Question: I have problems with the placement of the Image and the CheckBox. They are placed in a staggered way. I want them to be placed on a straight horizontal line. You can see the problem on the image below.
<URL>

HTML:
'''
<div id="modalDialog">
<form>
<hr/><br/>
<label>Add checkBox</label>
<br />
<input type="text" id="checkBoxName" />
<input type="button" id="btnSaveCheckBox" value="_Ok" />
<br />
</form>
</div>
'''
Jquery:
'''
$(function () {
$('#modalDialog').dialog({
modal: true,
height: 600,
width: 500,
position: 'center'
});
$("#datepicker").datepicker({showWeek:true, firstDay:1});
// Add a new checkBox
$('#btnSaveCheckBox').click(function () {
addCheckbox($('#checkBoxName').val());
$('#checkBoxName').val("");
});
function addCheckbox(name) {
var container = $('#modalDialog');
var inputs = container.find('input');
var id = inputs.length + 1;
$('<input />', { type: 'checkbox', class: 'allcheckbox', id: 'cb' + id, value: name }).appendTo(container);
$('<label />', { 'for': 'cb' + id, class: 'allcheckbox', text: name }).appendTo(container);
$('<img />', { "src": "/Pages/Images/trashDialog.png", "class": "removeCheckBoxDialog" }).appendTo(container);
$('<br/>').appendTo(container);
}
$('#modalDialog').on('click','.removeCheckBoxDialog', function (e) {
$('#'+$(this).prev().attr('for')).remove();
$(this).next('br').remove();
$(this).prev().remove();
$(this).remove();
});
});
'''
CSS:
'''
/*Style of a Modal Dialog*/
#modalDialog {
display: none;
background-color: white;
border: solid black 2px;
border-radius: 10px;
overflow: auto;
box-shadow: 7px 7px 7px #828282;
}
.removeCheckBoxDialog {
border: 1px solid Red !important;
cursor:pointer;
vertical-align: bottom;
display: inline-block;
margin-left:90%;
}
'''
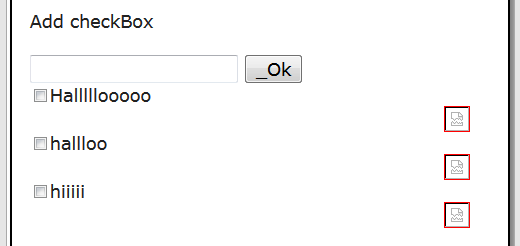
Answer: '''
.removeCheckBoxDialog {
border: 1px solid Red !important;
cursor:pointer;
vertical-align: bottom;
display: inline-block;
float:right;
/*margin-left:90%;*/
}
br{
clear:both;
}
'''
<URL>